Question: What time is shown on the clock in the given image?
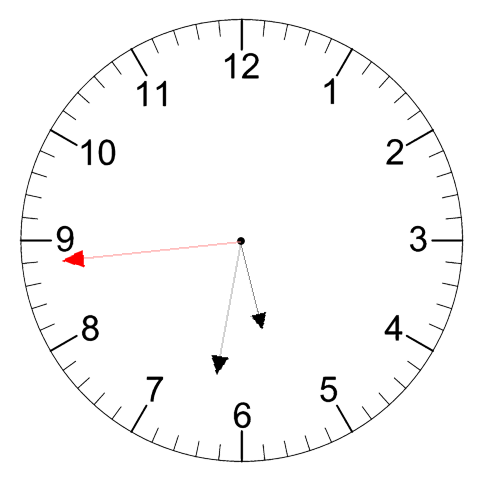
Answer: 05:31:44